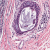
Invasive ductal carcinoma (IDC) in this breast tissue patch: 0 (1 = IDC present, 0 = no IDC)